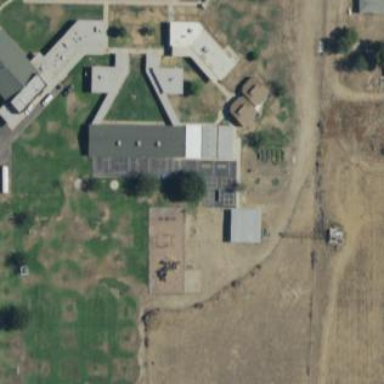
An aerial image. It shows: School.